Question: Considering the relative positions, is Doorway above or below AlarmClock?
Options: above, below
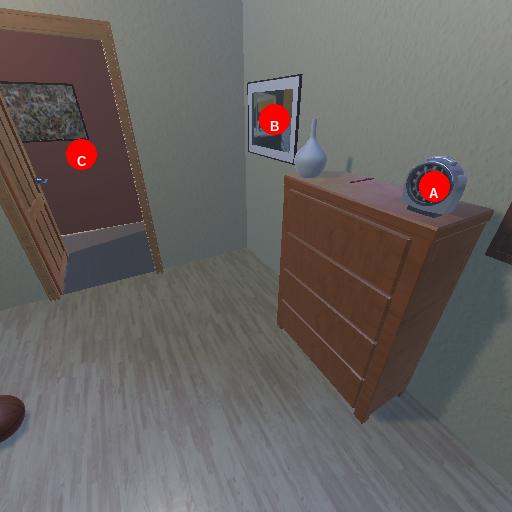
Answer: above